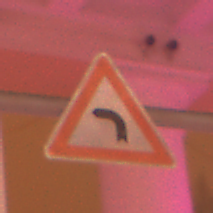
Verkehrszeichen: KurveLinks
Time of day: Night
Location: Outdoor (Urban)
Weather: Overcast
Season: Winter
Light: Artificial